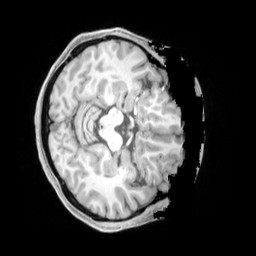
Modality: T1w
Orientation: axial